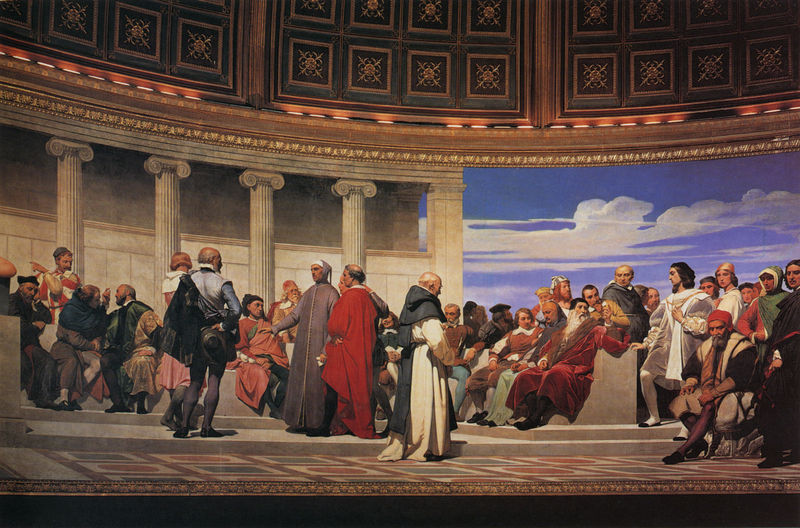
Titel: L'Hémicycle de l'École des Beaux-Arts, Der Halbkreis der École des Beaux-Arts
Künstler: Paul Delaroche
Standort: Paris
Institution: École Nationale Supérieure des Beaux-Arts
Schlagwörter: blau, dunkel, gemälde, gruppe, himmel, mann, schatten, umhang, weiß, wolken, grün, landschaft, menschen, ocker, sitzen, braun, frankreich, geschwungen, grau, hell, hut, licht, marmor, männer, orange, pfeiler, reden, schwarz, säule, säulen, ausblick, gebäude, rot, beige, gespräch, versammlung, alt, bart, gericht, wand, alte, architektur, architekturrahmen, falten, mensch, rahmen, stehen, vollbart, bildnis, gelehrte, innenraum, portrait, gehen, kirche, boden, geistlicher, kutte, redner, sitzend, adel, decke, gewänder, innen, klassizismus, renaissance, rosa, oval, rund, kanneliert, beine, bogen, italien, fußboden, modern, mauer, saal, kuppel, querformat, treppen, könig, papst, soldaten, thron, herrschaften, dichter, glatze, verzierung, wandgemälde, wandmalerei, maler, robe, stuck, stufe, stufen, nazarener, halle, strümpfe, gewölbe, offen, antike, philosoph, künstler, fliesen, reihe, volk, herrscher, kardinal, mosaik, bildnisse, portraits, ritter, altar, architrav, bänke, kapitelle, pantheon, rom, kapitell, halbrund, fries, sims, gesims, doge, ionisch, dante, priester, florenz, mönch, audienz, aussen, diskussion, geistliche, lokalfarben, tempel, kasetten, kassetten, kassettendecke, fresko, dürer, schnecken, steinboden, gespräche, akademie, kardinäle, roben, kapuze, säulenhalle, klassizistisch, kasettendecke, leonardo, agora, togen, wandeln, raffael, beratung, rat, besprechung, kreuzritter, trhon, zisterzienser, weltliche, sitzreihe, cosmaten, pabst, petrarca, kasseten, cosmatenboden, diktator, ialien, neoklassizistisch, ionische säule, geisliche, künstlerporträts, tagung, collonade, damenbeine, kardinälde, königt, neonleuchten, oratio, vorsprechender, 1900, 1890, katholische, karolsfeld, académie